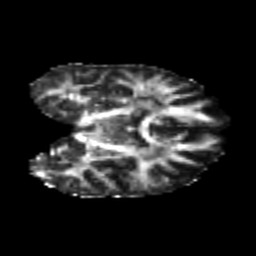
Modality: FA
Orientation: coronal
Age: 23
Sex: female
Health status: healthy
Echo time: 0.074 s